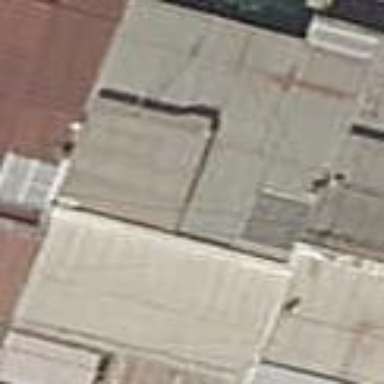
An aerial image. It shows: Terrace building.